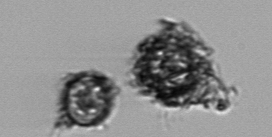
Label: Thalassiosira_TAG_external_detritus